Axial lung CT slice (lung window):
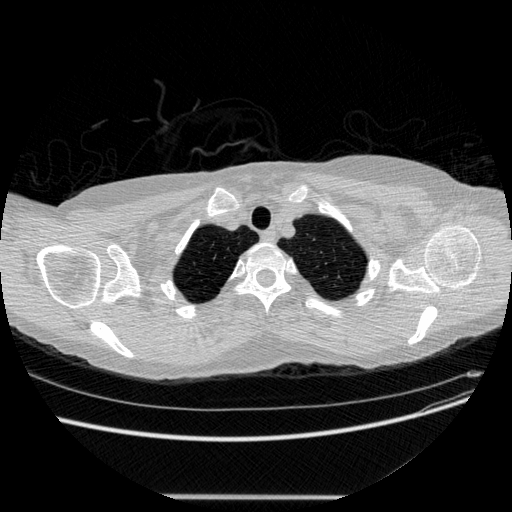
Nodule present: no